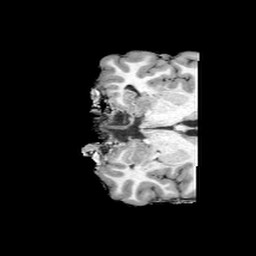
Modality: UNIT1
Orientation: coronal